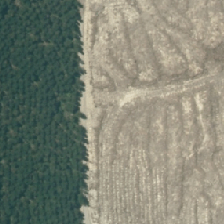
Land cover: harvested_forest